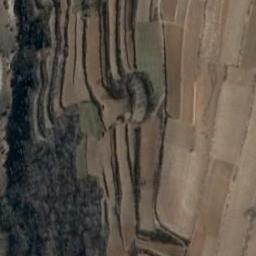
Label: terrace